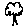
Label: tree